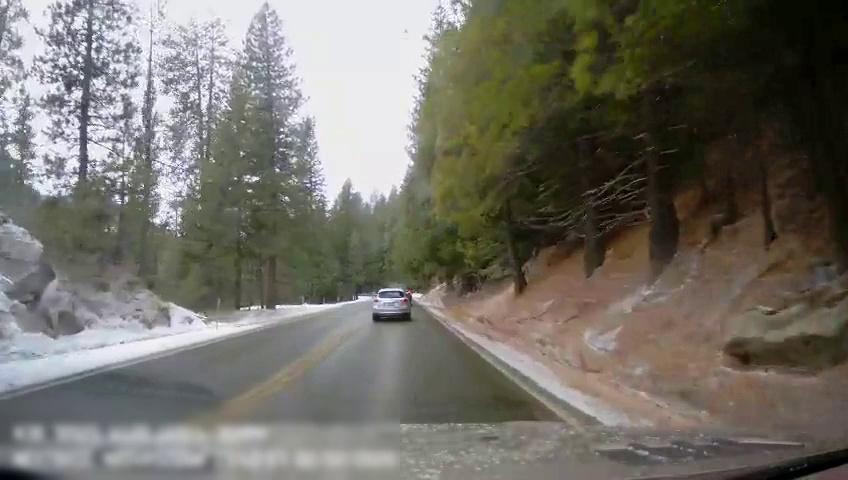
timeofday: Day
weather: Cloudy
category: Drivable Space
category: Vehicles | Truck
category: Vehicles | Car
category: Lanes | Current Lane
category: Lanes | Current Lane
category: Lanes | Opposite Lane
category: Lanes | Opposite Lane